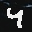
Label: 4